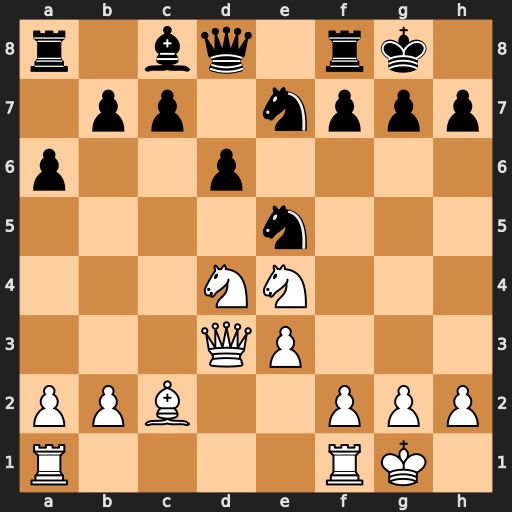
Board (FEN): r1bq1rk1/1pp1nppp/p2p4/4n3/3NN3/3QP3/PPB2PPP/R4RK1
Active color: w
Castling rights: -
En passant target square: -
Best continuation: Nf6+ Kh8 Qxh7#